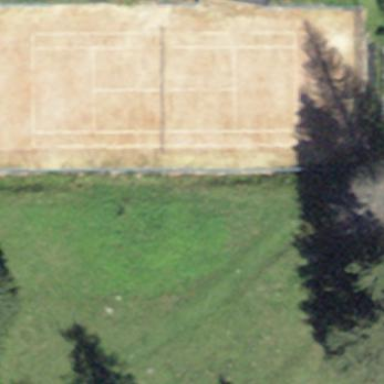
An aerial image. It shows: Tennis court on the leisure land pitch.